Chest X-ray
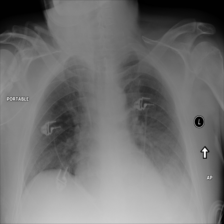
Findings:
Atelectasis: negative
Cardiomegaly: negative
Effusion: positive
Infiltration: negative
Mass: negative
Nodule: negative
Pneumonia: negative
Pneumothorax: negative
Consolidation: negative
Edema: negative
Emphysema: negative
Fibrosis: negative
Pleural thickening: negative
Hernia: negative